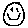
Label: smiley face